Question: So I've been studying the role of the repository pattern as a means of decoupling the persistence layer from my models in an MVC framework. Prior to this, I might have my 'UserModel' calling active record methods directly in order to store/retrieve domain objects.
Here's a sketch of what I'm thinking in regards to the call stack in a request that should create a new 'User':

Here are my questions:
1. Is this a correct implementation of the repository pattern?
2. I understand that the controller should take the user's information from the request and pass it into the model. How does that usually happen? Should the controller create a User object and then pass that into the model? I sure as heck don't wanna just pass in an array of values into the model--nor do I want to pass in 15 arguments to the model method that creates a user.
3. In order for this pattern to really work, it looks like to me I would need to have a domain object that is just a simple data structure with no behavior and then if I'm using an ORM, I would have an ORM object which will describe how the object is persisted. Initially I resisted this because it feels like duplicate code, but if I'm really separating persistence from the business logic, this would be needed right? For example, what if I went with an in-memory store? I would no longer use the ORM object.
Am I thinking correctly here? Is this acceptable. Please help me connect the dots in my head.
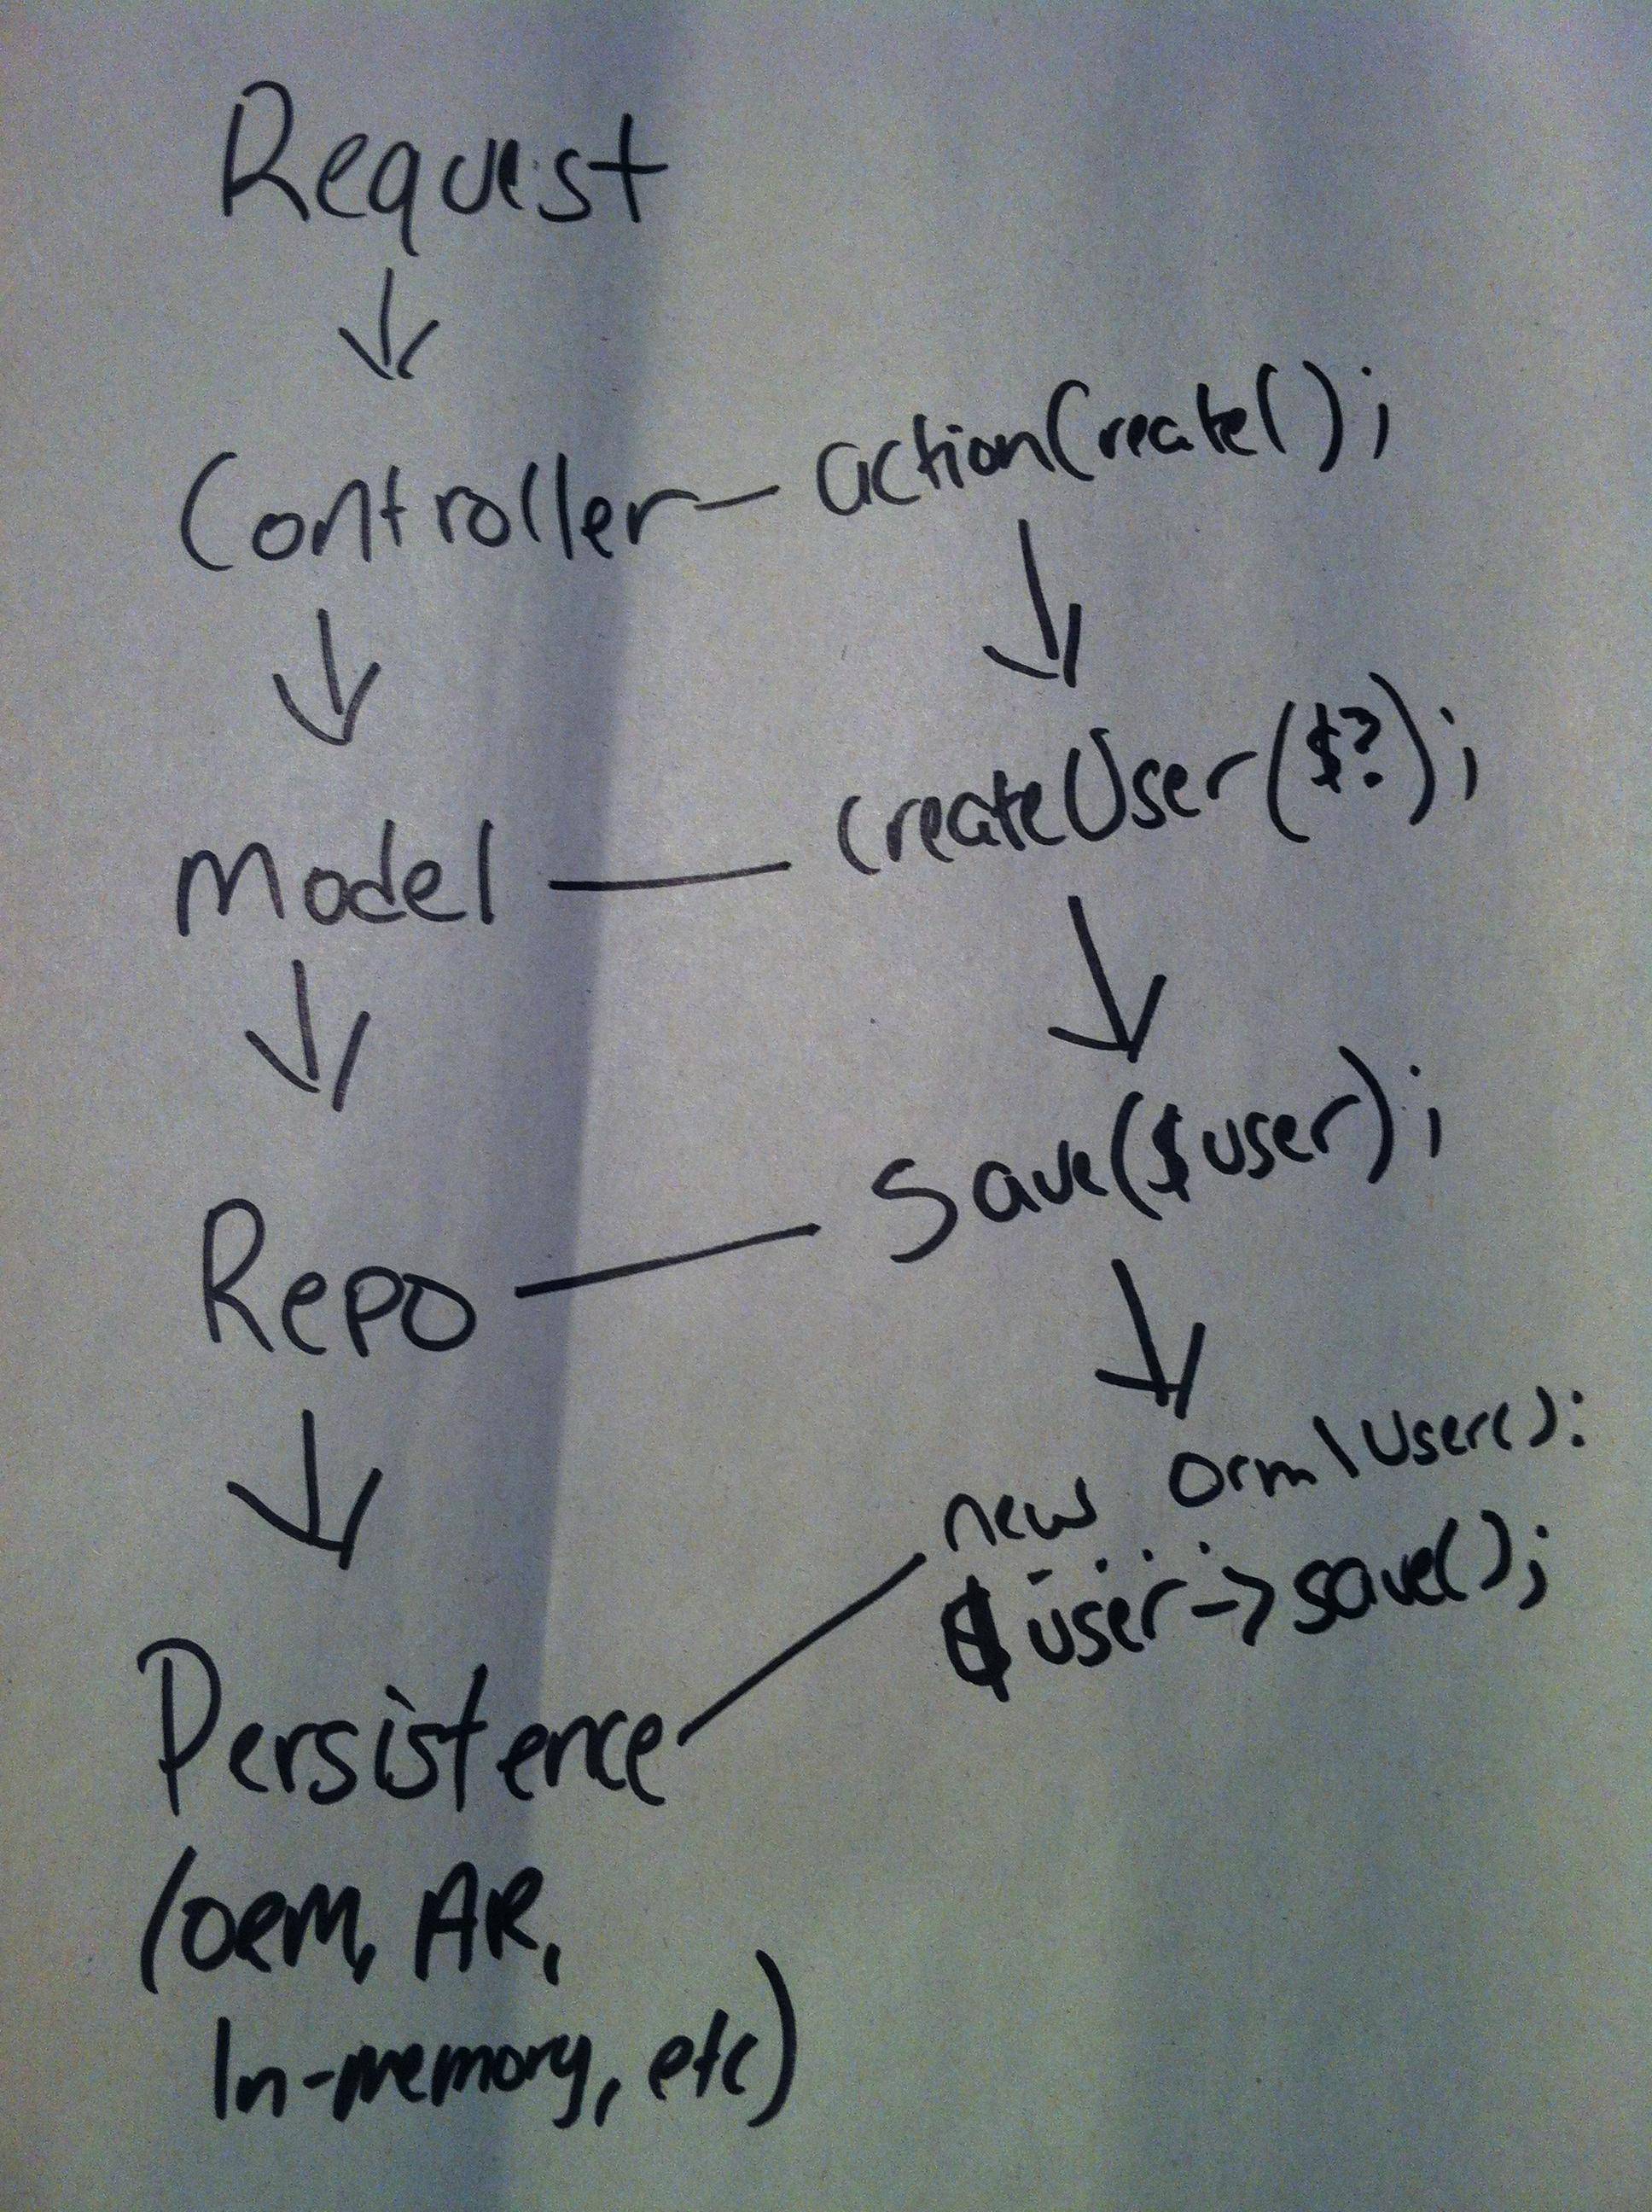
Answer: > Should the controller create a User object and then pass that into the model?
I'm not sure what you mean by "pass that the model" -- the 'User' object the model. "Controller" and "model" represent different layers in the design, they are not specific objects, and there shouldn't be a separate 'UserModel' object as you mentioned.
The repository interface itself is generally considered part of the model, though the domain objects shouldn't be saving themselves -- this should be done in the controller.
Your controller's job would then be to interpret the request and create a 'User' object, then use the repository to save the user:
'''
$user = new User(...); // based on Request
$repository->save($user);
'''
---
> it looks like to me I would need to have a domain object that is just a simple data structure with no behavior
This is not true, you can and should encapsulate behaviour in your domain objects. As for how persistence is actually implemented, a good ORM should take care of most of the details and you shouldn't have to create additional classes by hand.